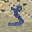
Label: 3